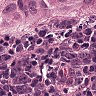
Metastatic tissue present: yes